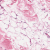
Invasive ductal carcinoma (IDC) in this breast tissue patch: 0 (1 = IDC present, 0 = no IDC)